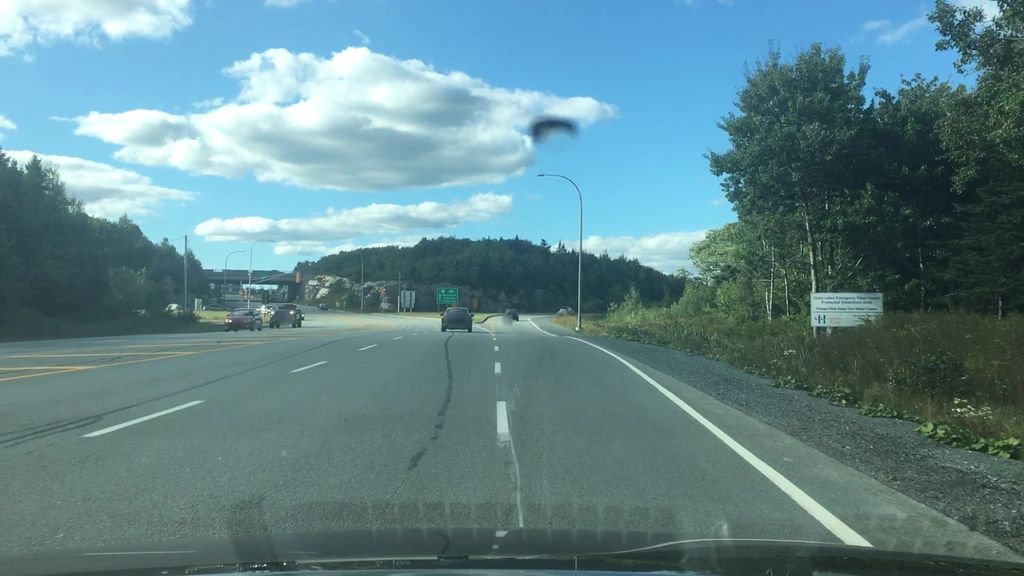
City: halifax